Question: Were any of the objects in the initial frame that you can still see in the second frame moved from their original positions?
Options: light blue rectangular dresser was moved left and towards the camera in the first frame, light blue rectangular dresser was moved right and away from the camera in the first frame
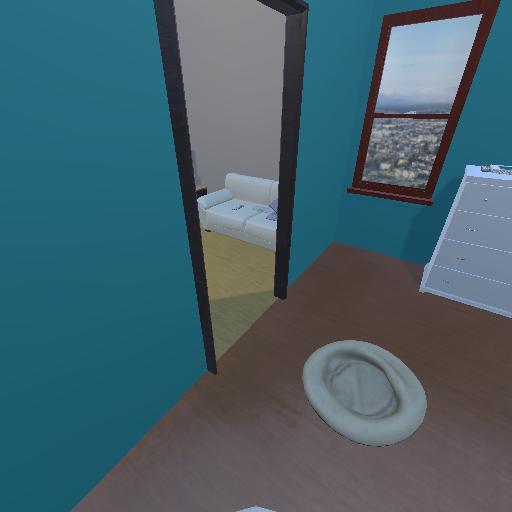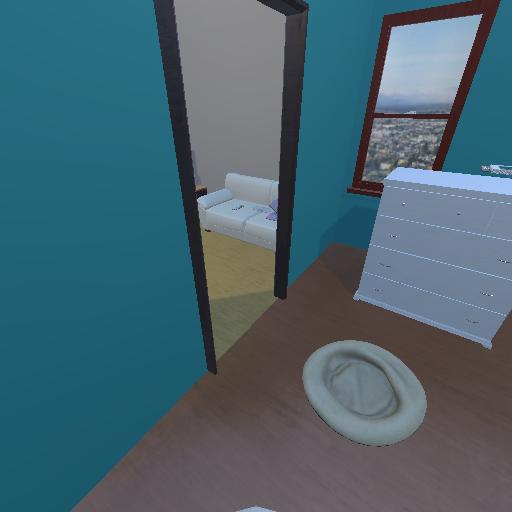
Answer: light blue rectangular dresser was moved left and towards the camera in the first frame